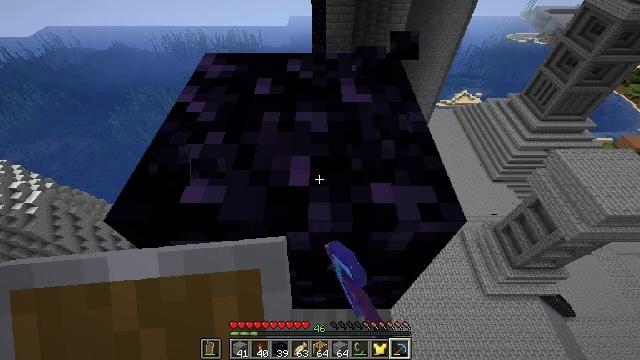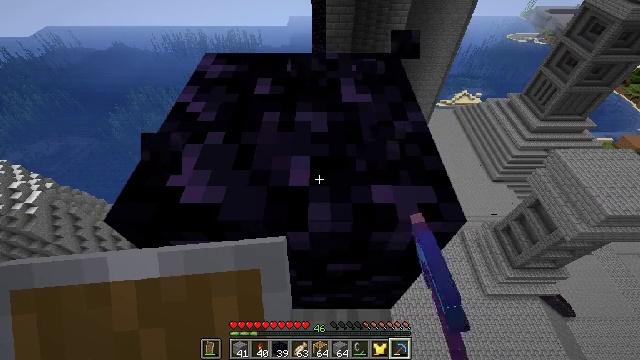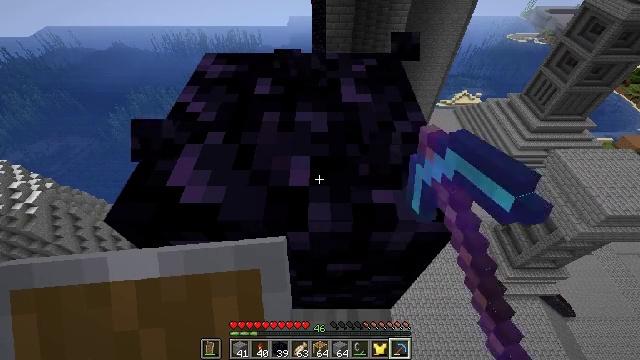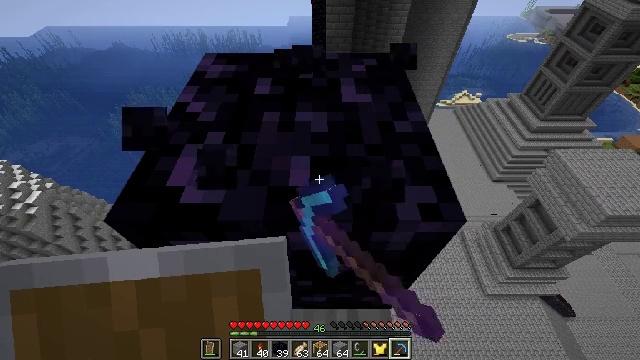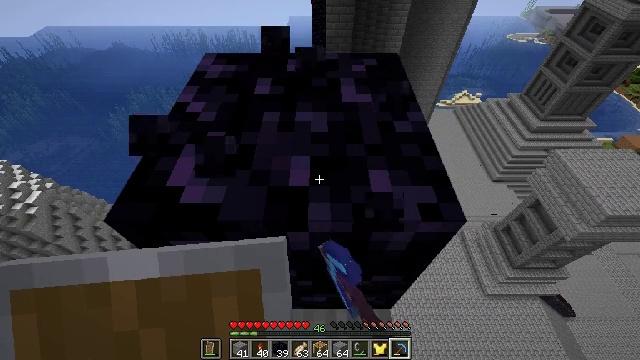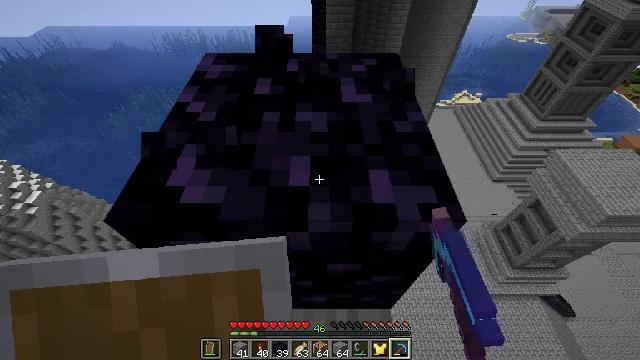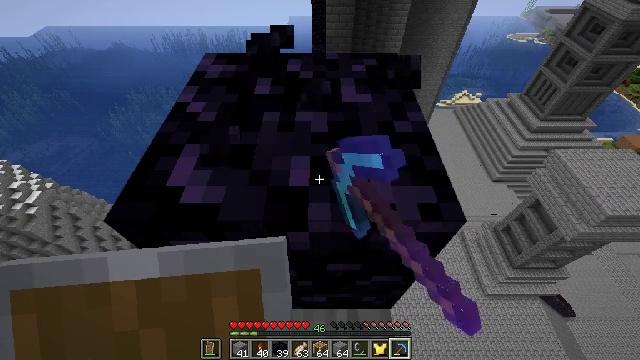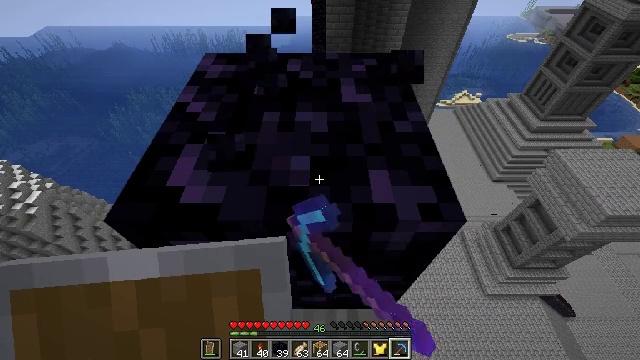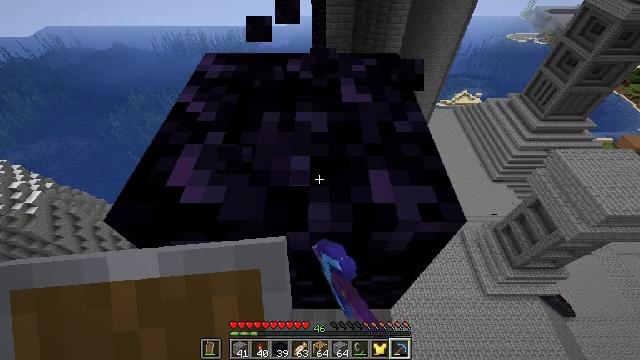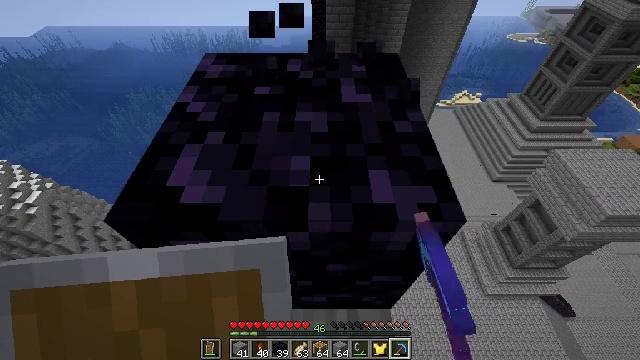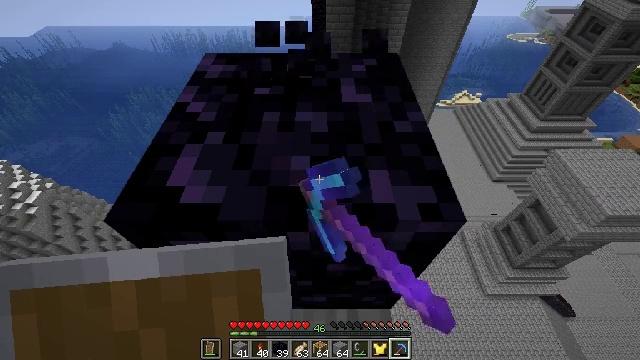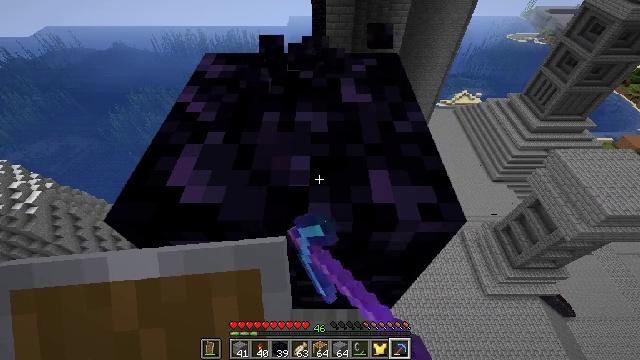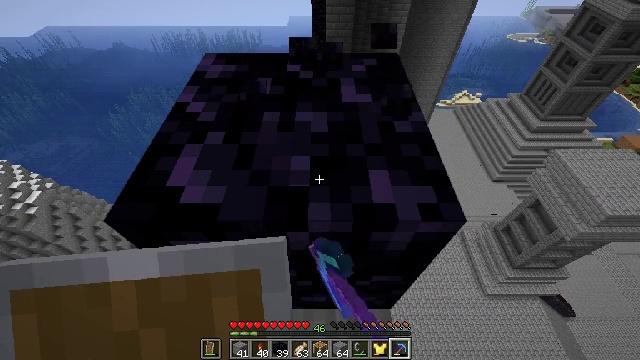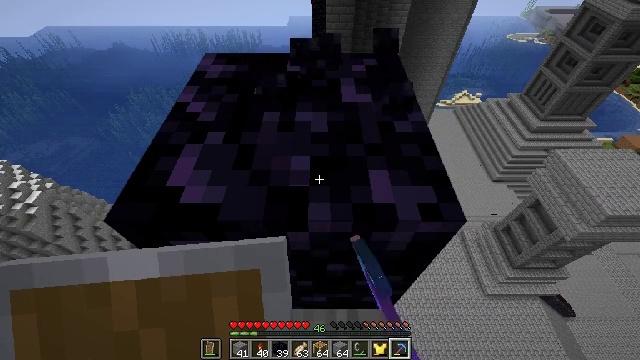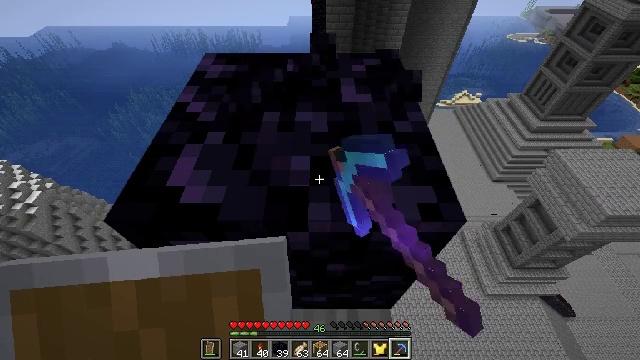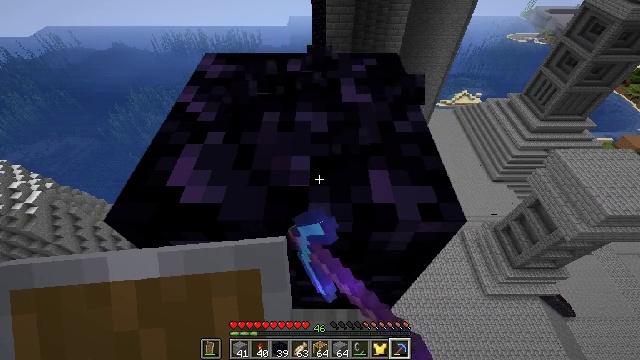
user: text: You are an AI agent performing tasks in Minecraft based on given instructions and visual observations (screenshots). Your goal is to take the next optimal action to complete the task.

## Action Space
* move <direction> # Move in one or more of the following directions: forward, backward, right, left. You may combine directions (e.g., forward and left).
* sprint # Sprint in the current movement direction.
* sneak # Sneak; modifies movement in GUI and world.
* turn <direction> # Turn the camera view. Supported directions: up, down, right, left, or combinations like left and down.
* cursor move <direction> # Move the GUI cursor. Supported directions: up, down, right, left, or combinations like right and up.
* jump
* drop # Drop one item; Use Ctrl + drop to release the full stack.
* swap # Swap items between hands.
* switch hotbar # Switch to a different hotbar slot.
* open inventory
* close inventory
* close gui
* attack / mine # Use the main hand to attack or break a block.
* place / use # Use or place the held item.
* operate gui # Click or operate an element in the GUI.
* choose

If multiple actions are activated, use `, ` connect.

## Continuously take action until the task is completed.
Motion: motion action
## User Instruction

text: Gather obsidian from a lava source.
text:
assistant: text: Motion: attack / mine
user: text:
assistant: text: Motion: attack / mine
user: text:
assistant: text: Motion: attack / mine
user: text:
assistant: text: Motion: attack / mine
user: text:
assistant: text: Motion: attack / mine
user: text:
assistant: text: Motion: attack / mine
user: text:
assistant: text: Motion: attack / mine
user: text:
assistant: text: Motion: attack / mine
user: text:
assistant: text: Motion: attack / mine
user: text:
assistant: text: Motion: attack / mine
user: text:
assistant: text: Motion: attack / mine
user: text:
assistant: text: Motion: attack / mine
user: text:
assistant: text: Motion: attack / mine
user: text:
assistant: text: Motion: attack / mine
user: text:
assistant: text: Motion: attack / mine
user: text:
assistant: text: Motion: attack / mine
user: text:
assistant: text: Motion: attack / mine
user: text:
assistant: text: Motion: attack / mine
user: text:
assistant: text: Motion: attack / mine
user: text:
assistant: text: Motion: attack / mine
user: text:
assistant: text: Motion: attack / mine
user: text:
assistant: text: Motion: attack / mine
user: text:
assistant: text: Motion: attack / mine
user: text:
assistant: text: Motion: attack / mine
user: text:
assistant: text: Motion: attack / mine
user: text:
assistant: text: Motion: attack / mine
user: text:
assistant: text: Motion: attack / mine
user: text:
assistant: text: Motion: attack / mine
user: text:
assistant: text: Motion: attack / mine
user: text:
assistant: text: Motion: attack / mine